Question: I bind ObservableCollection to ListView and I get {NewItemPlaceholder} line at the end. How can I hide or remove that line?

'''
<TreeView ItemsSource="{Binding MyDataToDisplay}">
'''
Collection looks like:
'''
ObservableCollection<MyElement> MyDataToDisplay
'''
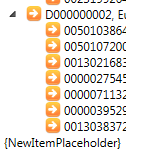
Answer: Just set an ItemTemplate in the XAML for the ListView (in my example a TreeView, where the same failure happens), and bind it to a filter converter. This could look like this:
'''
<TreeView.ItemTemplate>
<HierarchicalDataTemplate ItemsSource="{Binding Children}">
<ContentControl Content="{Binding Converter={StaticResource IgnoreNewItemPlaceholderConverter}}"/>
</HierarchicalDataTemplate>
</TreeView.ItemTemplate>
'''
Now you have to add a Filter-Converter-Class like this:
'''
class IgnoreNewItemPlaceholderConverter : IValueConverter {
public static readonly IgnoreNewItemPlaceholderConverter Instance = new IgnoreNewItemPlaceholderConverter();
public object Convert(object value, Type targetType, object parameter, System.Globalization.CultureInfo culture) {
if (value != null && value.ToString() == "{NewItemPlaceholder}")
return DependencyProperty.UnsetValue;
return value;
}
public object ConvertBack(object value, Type targetType, object parameter, System.Globalization.CultureInfo culture) {
throw new NotImplementedException();
}
}
'''
And don't forget to map this Filterclass a static resource in your XAML with something like this:
'''
<converter:IgnoreNewItemPlaceholderConverter x:Key="IgnoreNewItemPlaceholderConverter"/>
'''
This is caused by a DataGrid beeing bound to the same datasource, that is not "IsReadOnly=True" (writable). If this still fits your requirements, you can also try to make the DataGrid readonly or to bind to a different datasource.